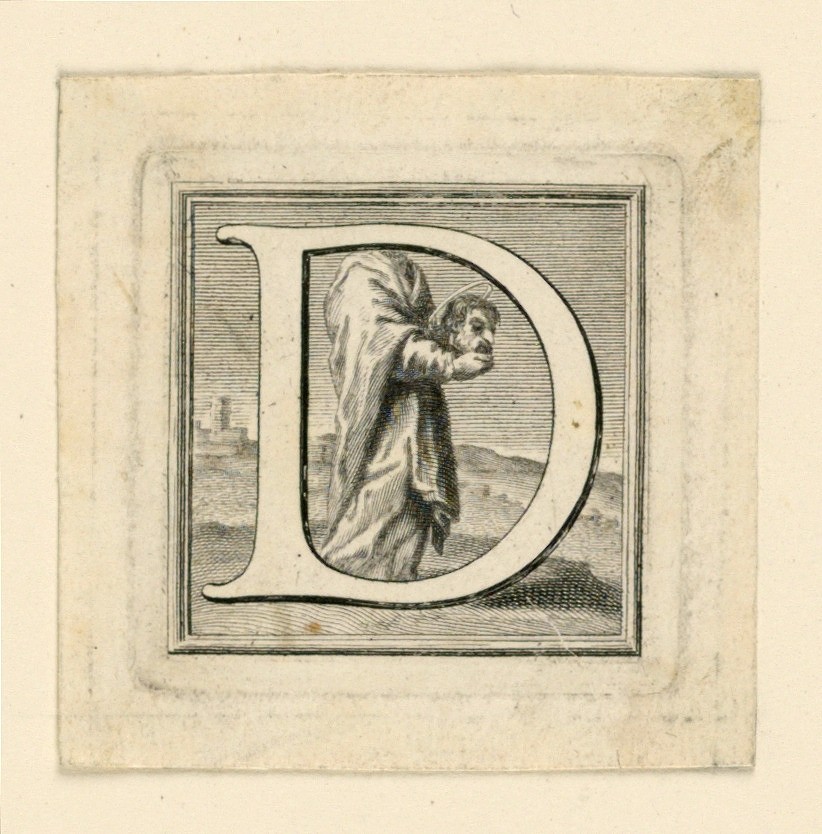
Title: Decorated capital letters C and D
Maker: Jakob Frey, Swiss, active Italy, 1681 - 1752
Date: ca. 1715
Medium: Engraving on paper
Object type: Print
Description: Letter D before St. Denis, holding his head.